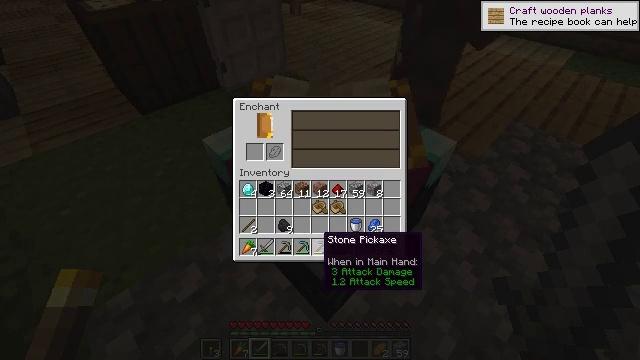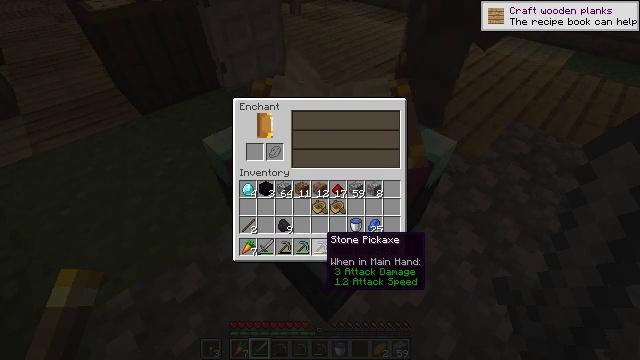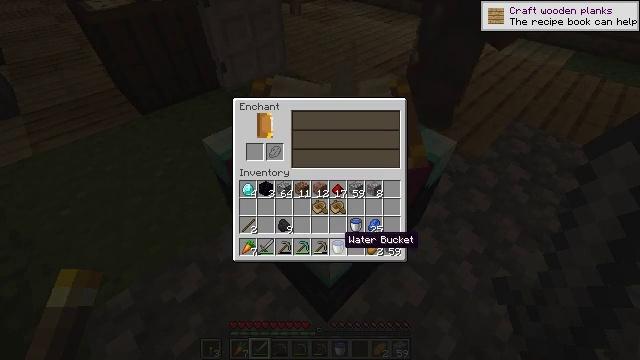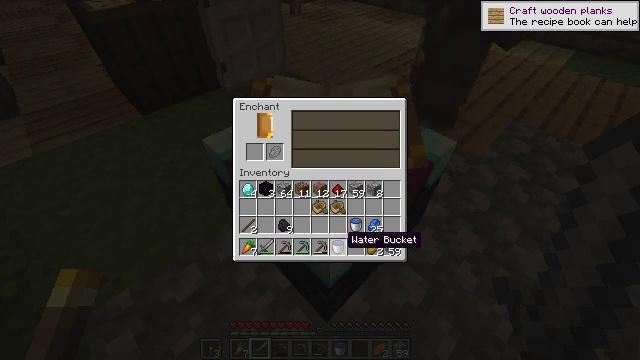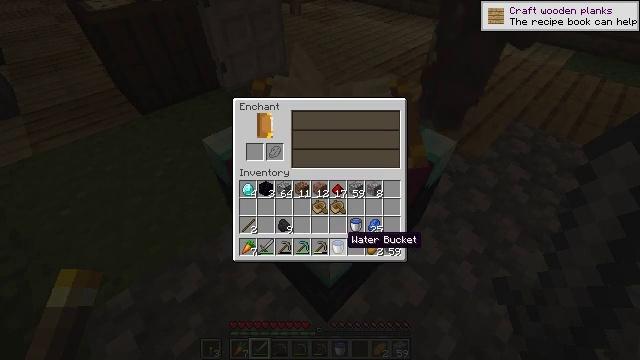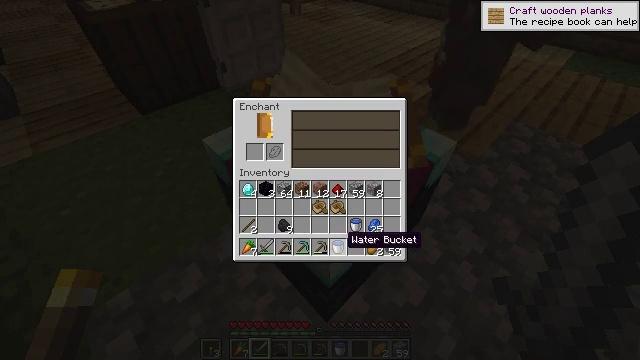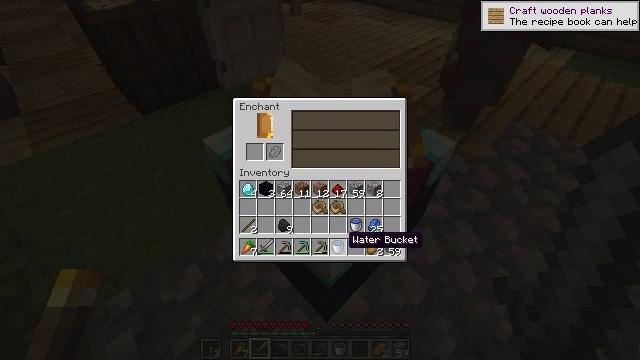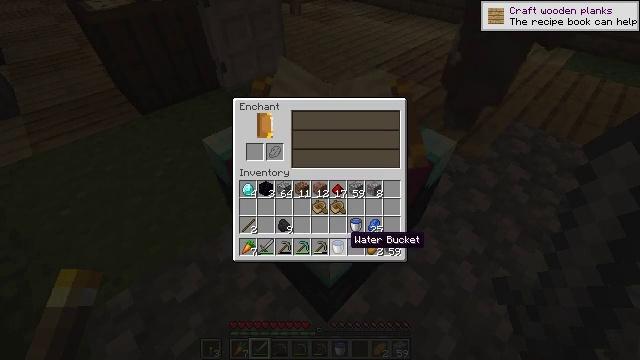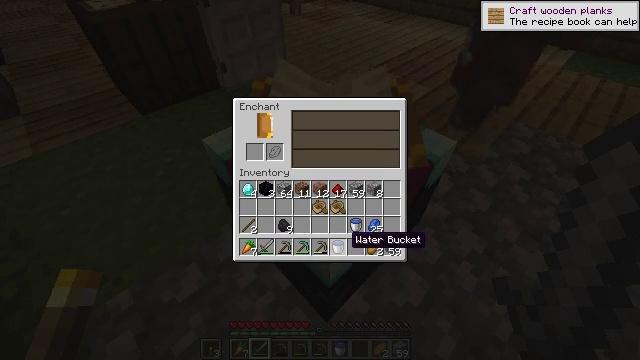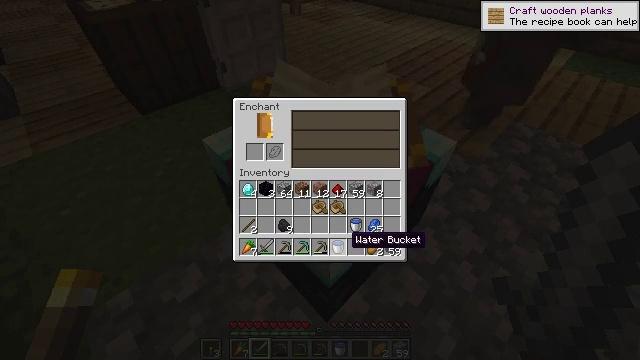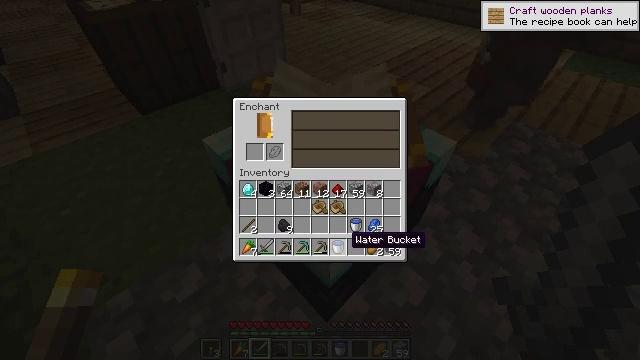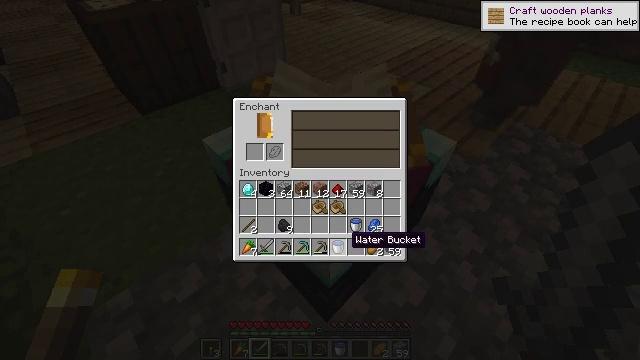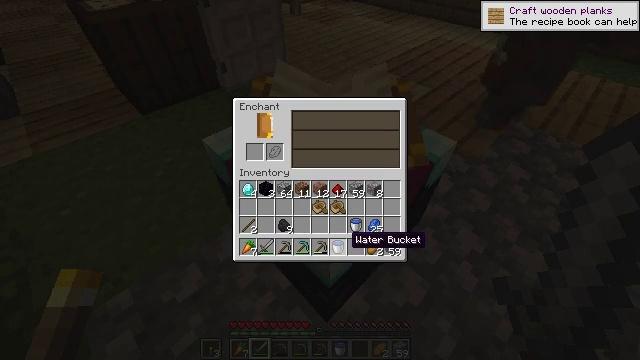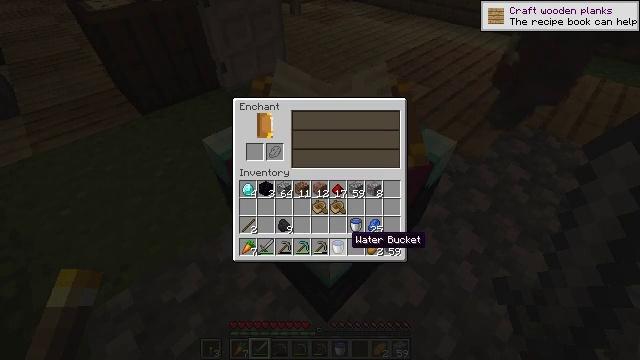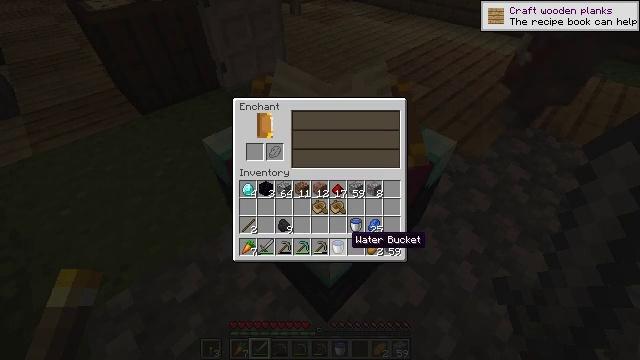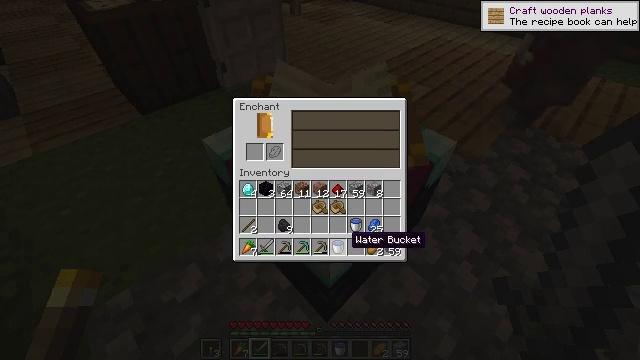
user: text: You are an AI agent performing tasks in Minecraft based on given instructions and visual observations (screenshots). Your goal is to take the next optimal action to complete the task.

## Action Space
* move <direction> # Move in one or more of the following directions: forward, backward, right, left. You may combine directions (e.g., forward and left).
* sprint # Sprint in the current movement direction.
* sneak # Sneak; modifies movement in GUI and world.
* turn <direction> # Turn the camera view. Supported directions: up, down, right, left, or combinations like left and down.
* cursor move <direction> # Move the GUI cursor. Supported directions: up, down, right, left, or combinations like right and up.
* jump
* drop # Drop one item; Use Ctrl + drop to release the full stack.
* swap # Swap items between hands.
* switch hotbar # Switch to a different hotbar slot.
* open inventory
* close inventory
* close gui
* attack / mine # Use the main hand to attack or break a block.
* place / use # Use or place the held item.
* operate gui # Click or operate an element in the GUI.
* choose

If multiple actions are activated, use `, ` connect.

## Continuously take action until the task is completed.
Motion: motion action
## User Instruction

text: Drop a bread.
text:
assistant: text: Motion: no_op
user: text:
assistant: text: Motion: cursor move right
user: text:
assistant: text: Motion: no_op
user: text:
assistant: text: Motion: no_op
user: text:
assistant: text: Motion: no_op
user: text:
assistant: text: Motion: no_op
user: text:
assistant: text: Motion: no_op
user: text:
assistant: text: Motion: no_op
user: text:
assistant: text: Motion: no_op
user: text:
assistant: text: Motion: no_op
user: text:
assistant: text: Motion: no_op
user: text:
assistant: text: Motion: no_op
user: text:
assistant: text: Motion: no_op
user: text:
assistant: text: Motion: no_op
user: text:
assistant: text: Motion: no_op
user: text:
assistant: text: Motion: no_op
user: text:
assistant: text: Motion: no_op
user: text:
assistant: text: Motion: no_op
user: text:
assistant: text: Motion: cursor move left
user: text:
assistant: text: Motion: cursor move left
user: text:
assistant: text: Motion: cursor move left
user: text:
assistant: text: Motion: no_op
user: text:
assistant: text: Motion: no_op
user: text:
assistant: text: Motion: no_op
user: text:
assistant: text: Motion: no_op
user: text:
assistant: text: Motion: no_op
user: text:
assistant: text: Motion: no_op
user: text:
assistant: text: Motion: no_op
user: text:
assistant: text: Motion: no_op
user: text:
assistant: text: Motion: no_op